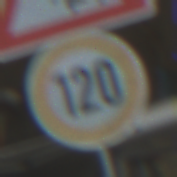
Verkehrszeichen: Geschwindigkeit120
Zusatzzeichen oben: Stau
Umgebung: Indoor, Urban
Tageszeit: Midday
Wetter: NotSpecified
Licht: Natural
Jahreszeit: NotSpecified
Kontrast: MediumContrast